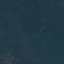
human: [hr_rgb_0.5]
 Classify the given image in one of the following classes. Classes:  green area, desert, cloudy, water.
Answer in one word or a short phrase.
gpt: green area